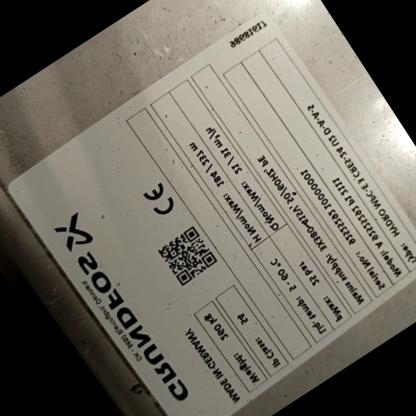
Klasa: tabliczka-znamionowa